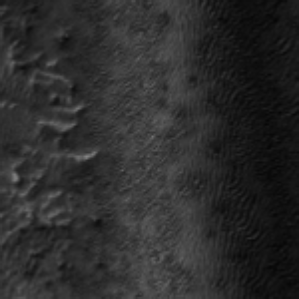
Label: frost